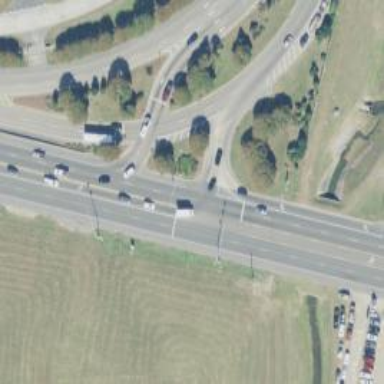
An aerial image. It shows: Trunk link highway.